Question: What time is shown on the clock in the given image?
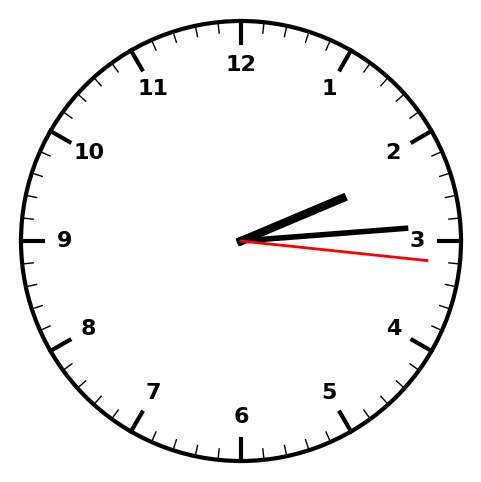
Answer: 02:14:16